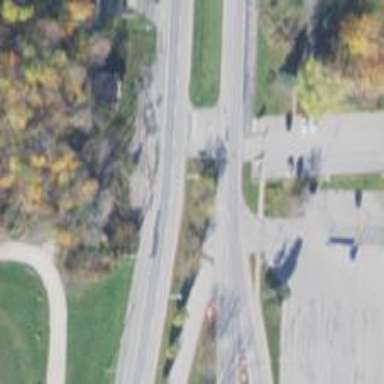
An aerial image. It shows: Asphalt trunk link road.